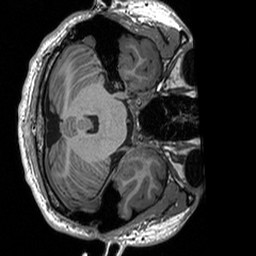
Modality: T1w
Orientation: axial
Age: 30
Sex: male
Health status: healthy
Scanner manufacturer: siemens
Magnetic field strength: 3 T
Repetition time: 2.3 s
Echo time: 0.00298 s